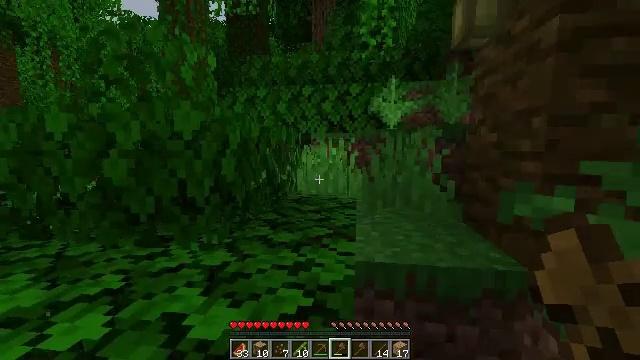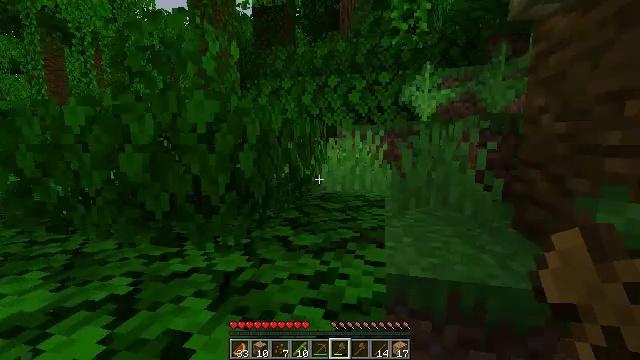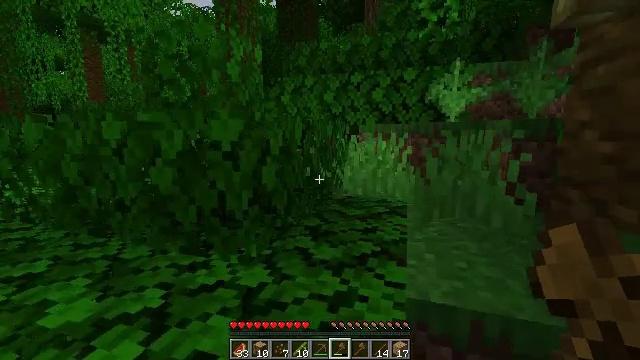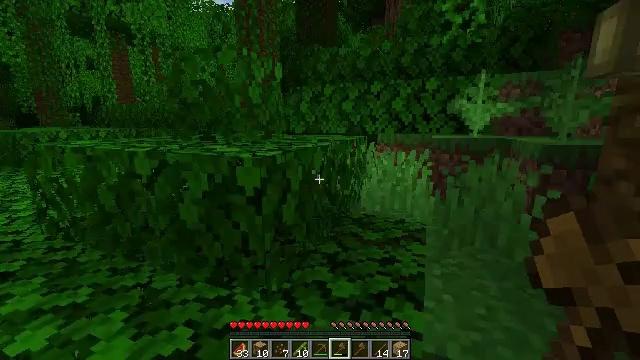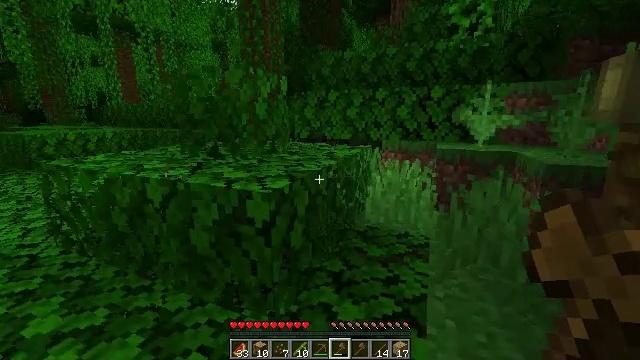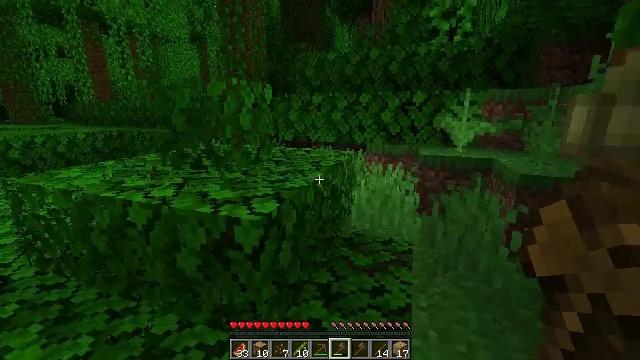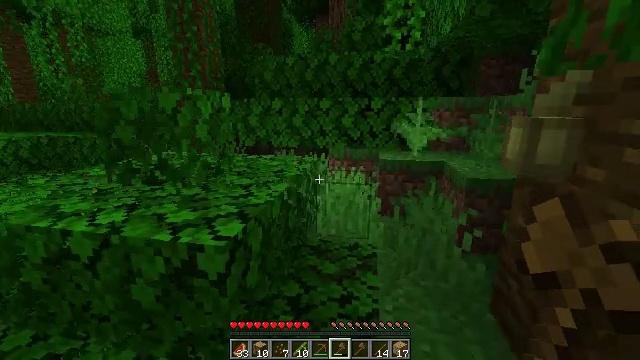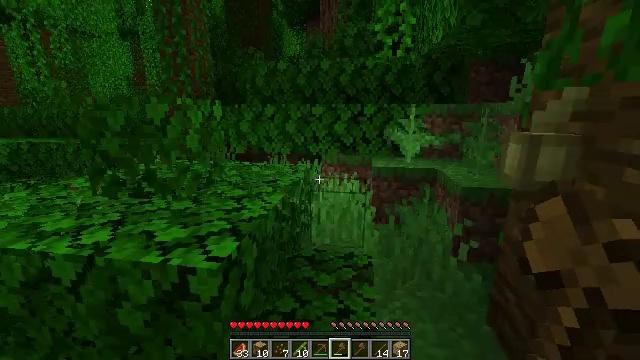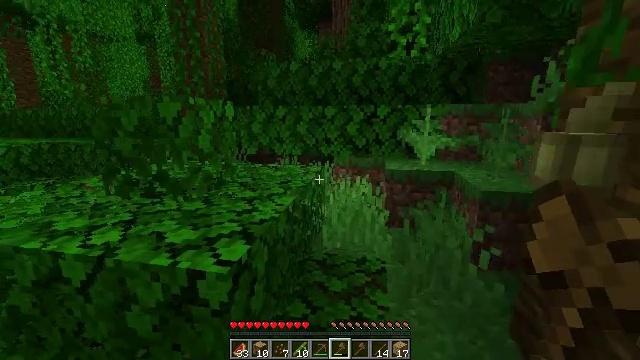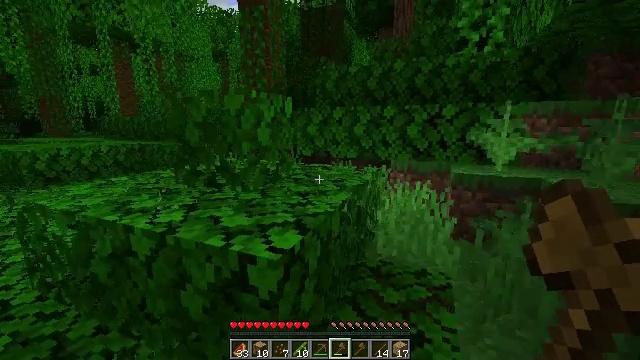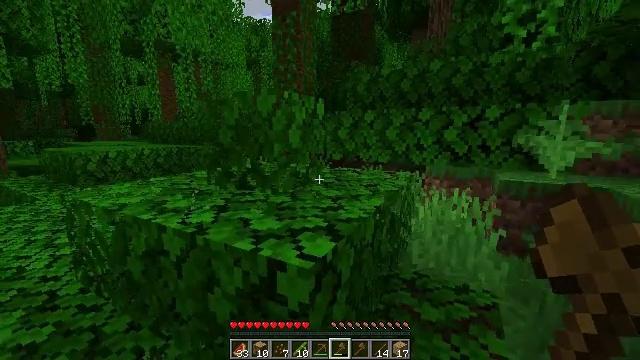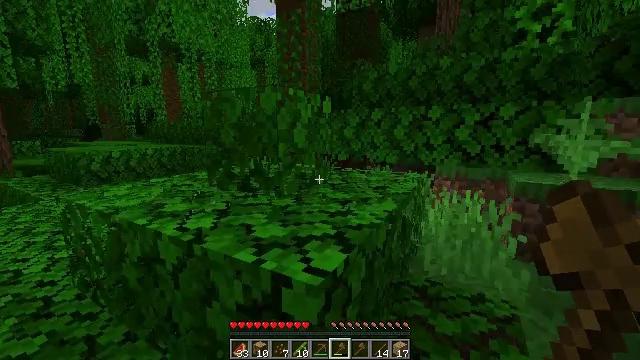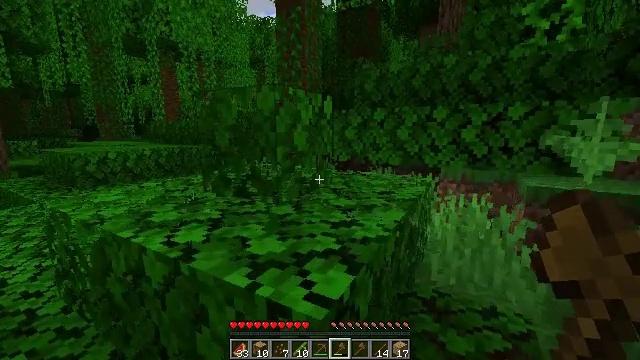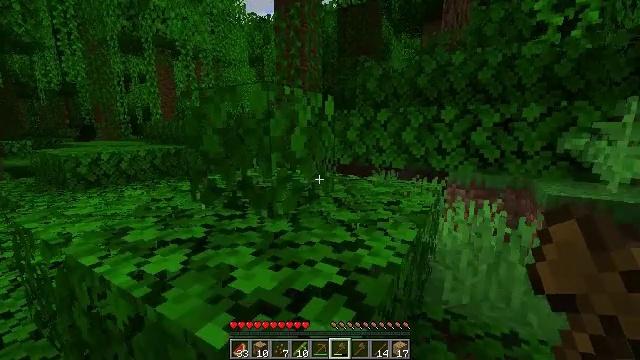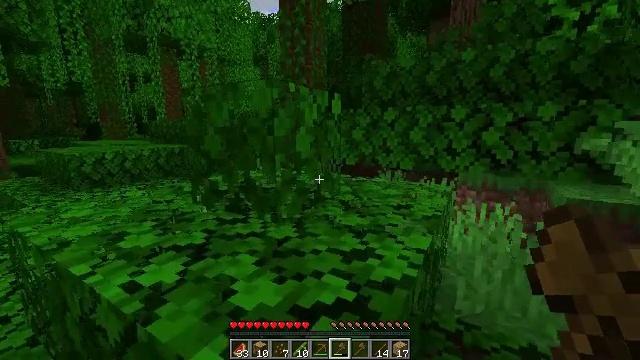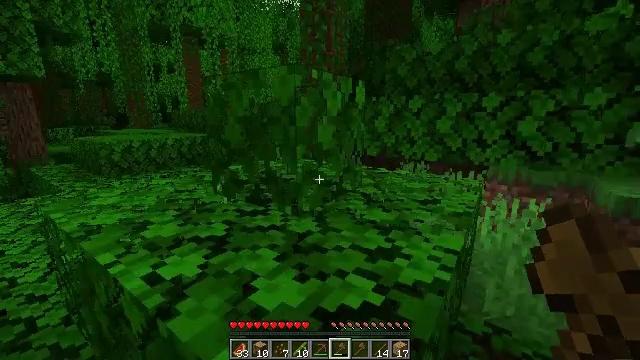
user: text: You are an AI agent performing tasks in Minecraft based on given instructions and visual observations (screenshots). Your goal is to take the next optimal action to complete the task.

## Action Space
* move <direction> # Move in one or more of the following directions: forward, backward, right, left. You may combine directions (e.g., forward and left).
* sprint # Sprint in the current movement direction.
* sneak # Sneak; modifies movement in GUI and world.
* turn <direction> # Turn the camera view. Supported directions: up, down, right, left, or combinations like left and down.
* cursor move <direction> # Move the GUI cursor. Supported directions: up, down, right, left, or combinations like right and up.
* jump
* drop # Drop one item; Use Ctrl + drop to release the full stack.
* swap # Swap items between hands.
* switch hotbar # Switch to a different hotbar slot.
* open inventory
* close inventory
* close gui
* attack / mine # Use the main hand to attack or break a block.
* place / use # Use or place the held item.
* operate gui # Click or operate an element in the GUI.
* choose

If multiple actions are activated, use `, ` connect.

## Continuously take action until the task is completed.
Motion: motion action
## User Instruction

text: Collect jungle leaves by breaking them.
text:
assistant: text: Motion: move forward, turn left and down
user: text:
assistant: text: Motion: move forward, turn left and down, jump
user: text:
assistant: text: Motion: move forward, turn left and down, jump
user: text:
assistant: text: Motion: move forward, turn down, jump
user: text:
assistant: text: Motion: move forward, turn right and down, jump
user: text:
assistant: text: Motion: move forward, turn right, jump
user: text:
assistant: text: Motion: move forward, turn right
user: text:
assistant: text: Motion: move forward and move left, turn left
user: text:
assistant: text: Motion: move forward and move left, turn left and up
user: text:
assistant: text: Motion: move forward, turn left and up
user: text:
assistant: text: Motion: move forward
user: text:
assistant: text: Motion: move forward
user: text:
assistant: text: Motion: move forward
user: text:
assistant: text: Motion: move forward
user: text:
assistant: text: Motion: move forward, turn left and down
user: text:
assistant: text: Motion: move forward, turn left
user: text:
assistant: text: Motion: move forward, jump
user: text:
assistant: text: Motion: move forward, jump
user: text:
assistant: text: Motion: move forward, jump
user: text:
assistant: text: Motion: move forward, jump
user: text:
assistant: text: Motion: move forward
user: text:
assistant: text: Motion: move forward
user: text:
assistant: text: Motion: move forward, turn left
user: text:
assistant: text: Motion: move forward, turn left
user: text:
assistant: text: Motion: move forward, turn left
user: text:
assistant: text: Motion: move forward, turn left
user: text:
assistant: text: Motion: move forward, turn left
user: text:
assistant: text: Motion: move forward and move left, turn left and down
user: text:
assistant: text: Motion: move forward and move left, turn left and down
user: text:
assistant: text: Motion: move forward and move left, turn left and down